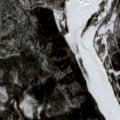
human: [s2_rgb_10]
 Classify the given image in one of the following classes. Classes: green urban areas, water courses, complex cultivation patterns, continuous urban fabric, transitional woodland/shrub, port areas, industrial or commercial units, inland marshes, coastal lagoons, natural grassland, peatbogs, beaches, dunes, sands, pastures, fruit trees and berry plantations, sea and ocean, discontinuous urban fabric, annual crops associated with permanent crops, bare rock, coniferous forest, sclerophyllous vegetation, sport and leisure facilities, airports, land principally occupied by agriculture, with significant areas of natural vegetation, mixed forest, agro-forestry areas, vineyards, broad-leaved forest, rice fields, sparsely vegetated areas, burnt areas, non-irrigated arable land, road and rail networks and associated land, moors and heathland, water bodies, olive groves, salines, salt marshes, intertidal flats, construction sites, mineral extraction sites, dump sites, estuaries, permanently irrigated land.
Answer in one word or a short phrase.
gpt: mixed forest, transitional woodland/shrub, water courses